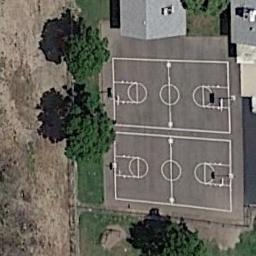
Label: basketball_court